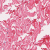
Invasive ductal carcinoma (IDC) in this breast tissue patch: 0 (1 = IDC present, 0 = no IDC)